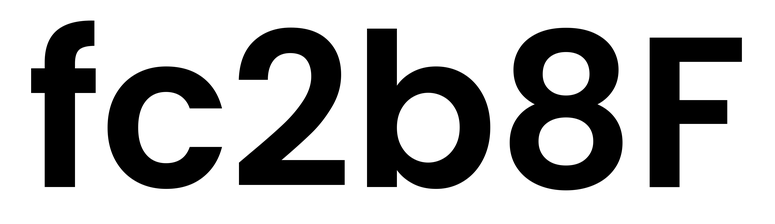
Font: Poppins-SemiBold